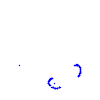
Particle: kaon